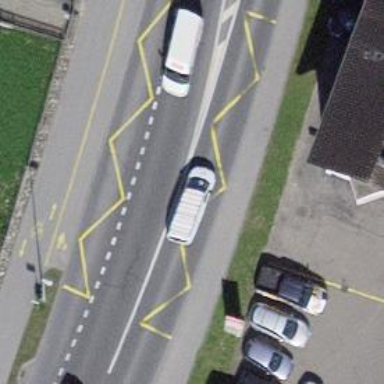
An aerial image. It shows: Bus stop with designated stop position for public transport.